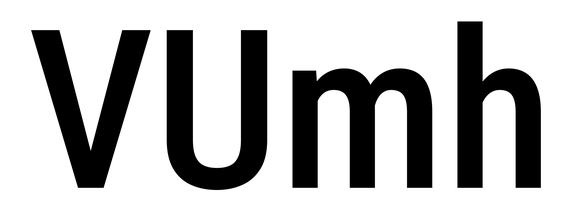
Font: Roboto_Condensed_Medium